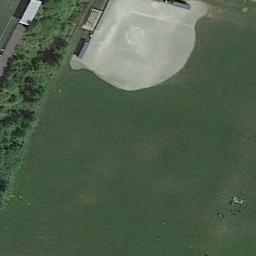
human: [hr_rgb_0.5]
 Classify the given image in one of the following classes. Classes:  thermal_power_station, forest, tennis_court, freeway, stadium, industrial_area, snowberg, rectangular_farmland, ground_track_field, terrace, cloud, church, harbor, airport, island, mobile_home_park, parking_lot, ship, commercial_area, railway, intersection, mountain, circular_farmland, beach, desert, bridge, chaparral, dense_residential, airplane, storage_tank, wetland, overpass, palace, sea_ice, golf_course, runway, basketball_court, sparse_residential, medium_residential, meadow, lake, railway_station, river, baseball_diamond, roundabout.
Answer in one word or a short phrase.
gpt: baseball_diamond